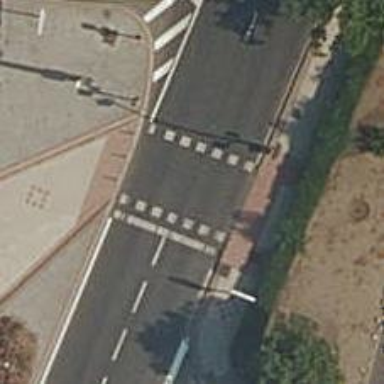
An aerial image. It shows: Road with traffic signals at the crossing.